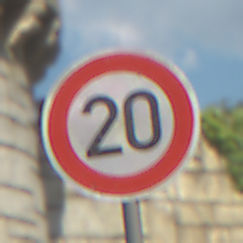
Verkehrszeichen: Geschwindigkeit20
Umgebung: Outdoor, Urban
Tageszeit: MorningAfternoon
Wetter: PartlyCloudy
Licht: Natural
Jahreszeit: NotSpecified
Kontrast: LowContrast